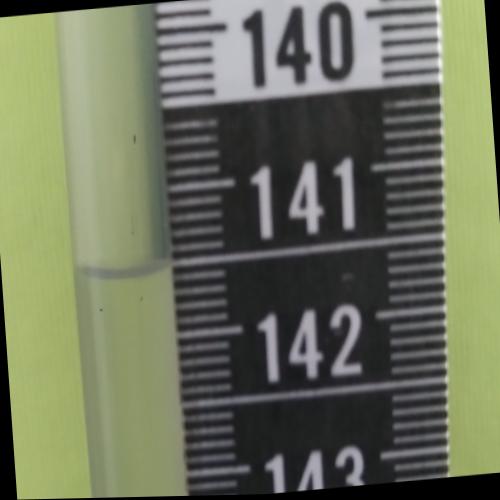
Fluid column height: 141.5 cm